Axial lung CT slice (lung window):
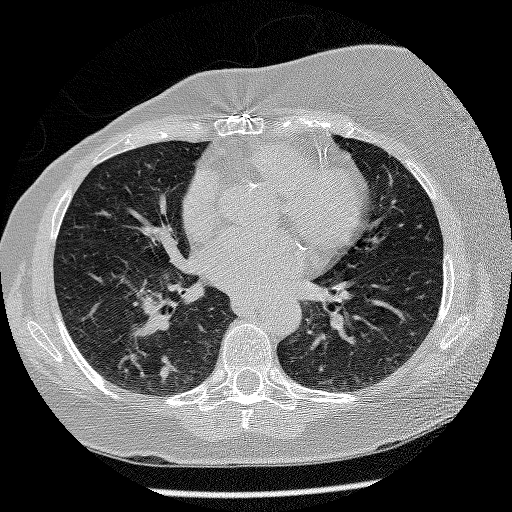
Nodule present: yes
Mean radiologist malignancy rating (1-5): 3.333